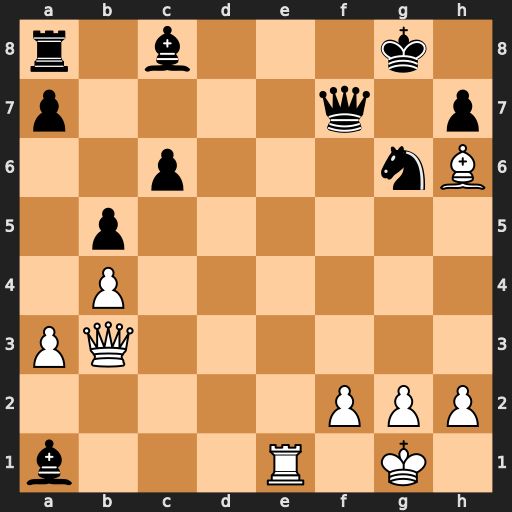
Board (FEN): r1b3k1/p4q1p/2p3nB/1p6/1P6/PQ6/5PPP/b3R1K1
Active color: w
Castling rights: -
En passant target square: -
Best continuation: Re8+ Nf8 Rxf8#